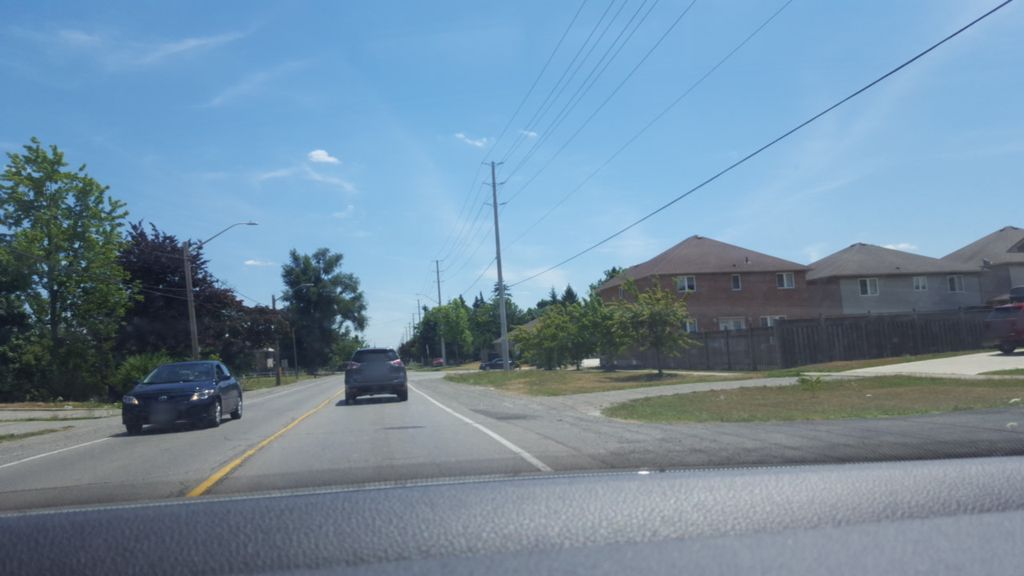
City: hamilton